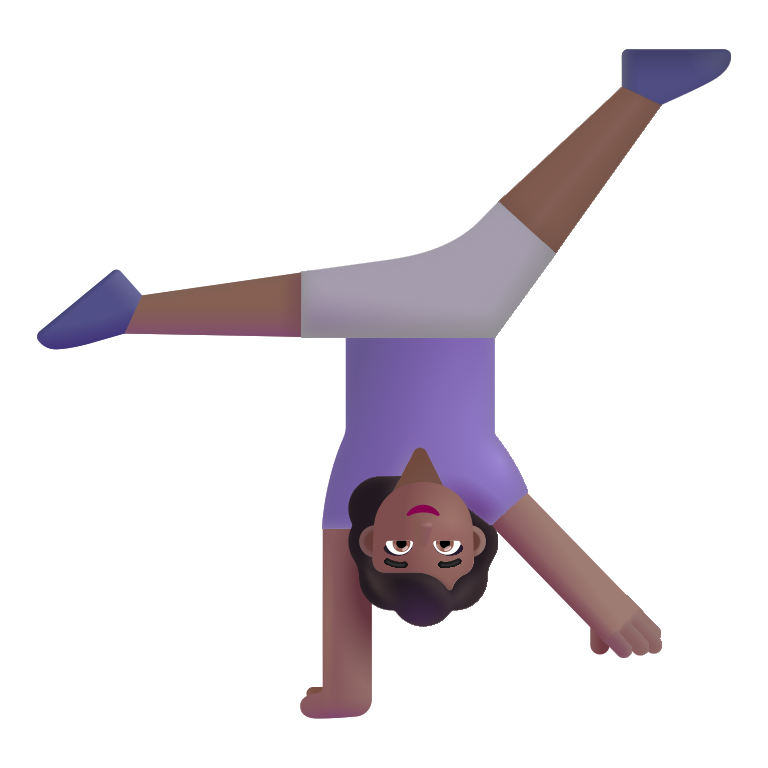
woman cartwheeling color  dark